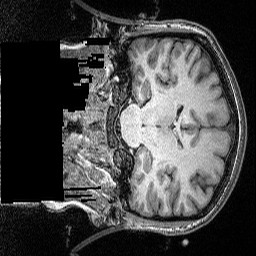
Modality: T1w
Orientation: coronal
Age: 25
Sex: female
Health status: ill
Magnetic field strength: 3 T
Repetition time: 2.53 s
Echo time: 0.00331 s